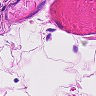
Metastatic tissue present: no